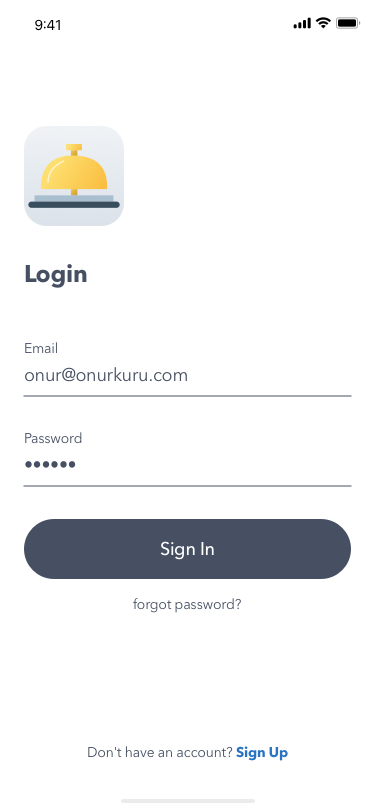
Text in this UI design:
Login
forgot password?
Don't have an account? Sign Up